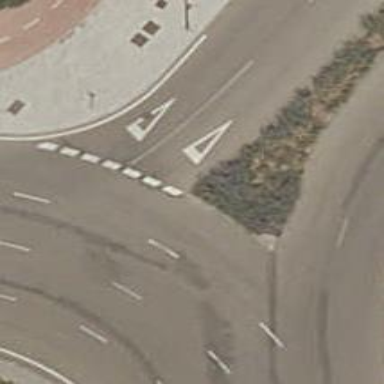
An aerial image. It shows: Road with "give way" sign.